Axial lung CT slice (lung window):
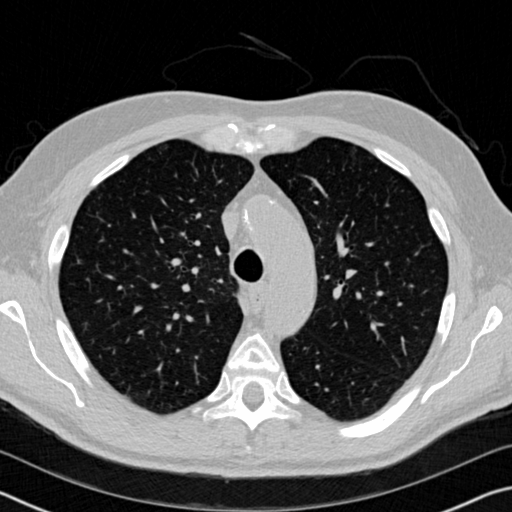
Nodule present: no